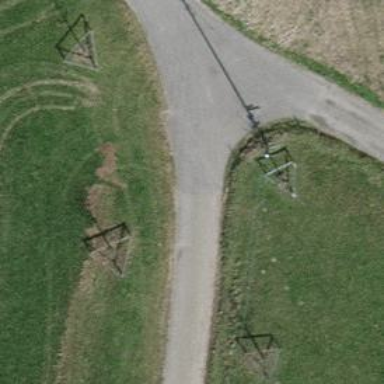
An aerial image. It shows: Minor power line.